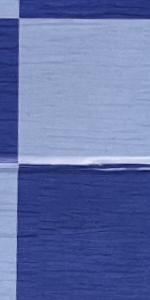
Label: Empty